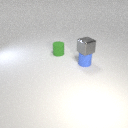
small blue rubber cylinder below small gray metal cube